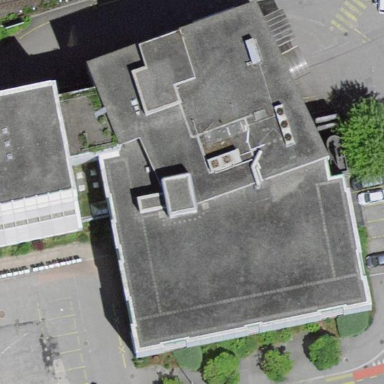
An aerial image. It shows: Industrial building with flat grey roof.